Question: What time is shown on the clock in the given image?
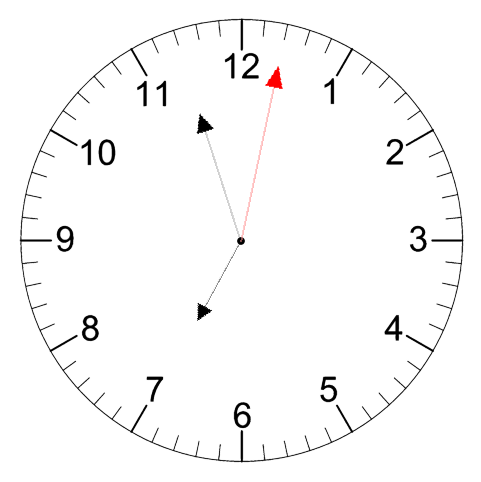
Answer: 06:57:02